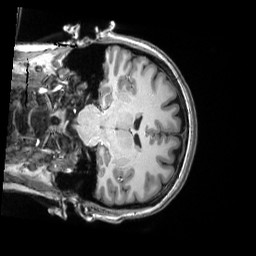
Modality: T1w
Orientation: coronal
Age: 22
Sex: female